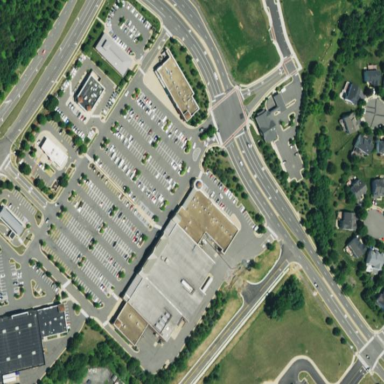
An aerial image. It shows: Retail building.